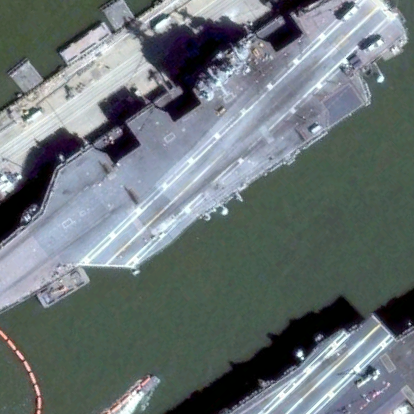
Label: aircraft_carrier